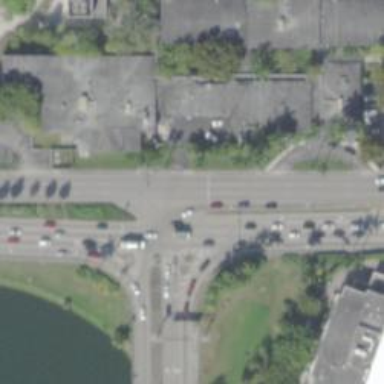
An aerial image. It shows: Secondary link road with asphalt surface and separate sidewalk.